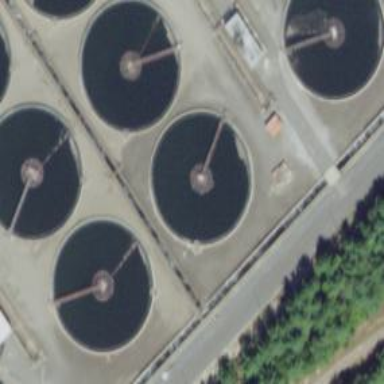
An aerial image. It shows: Body of wastewater.